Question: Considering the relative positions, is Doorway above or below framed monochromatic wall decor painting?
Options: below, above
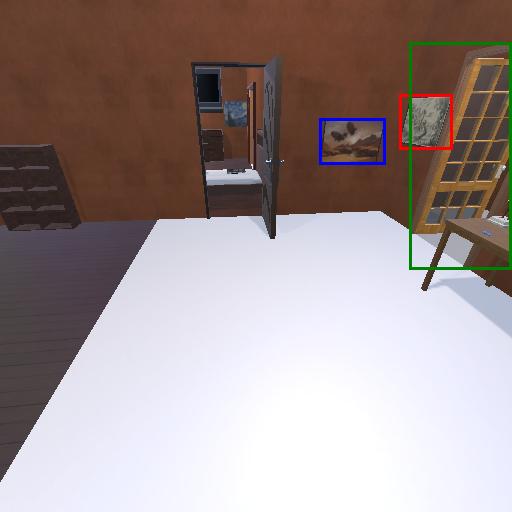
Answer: below